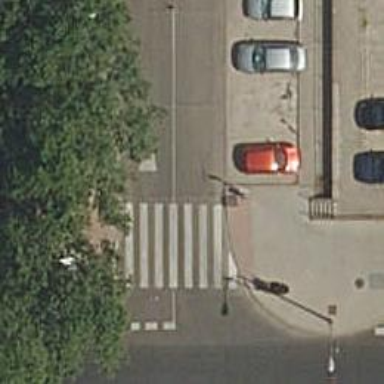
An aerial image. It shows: Uncontrolled crossing on the road.